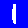
Digit: 1